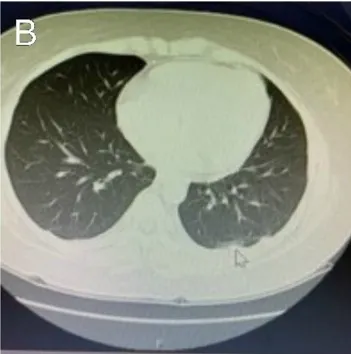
Chest MSCT showed pleuritis.
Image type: radiology (ct)